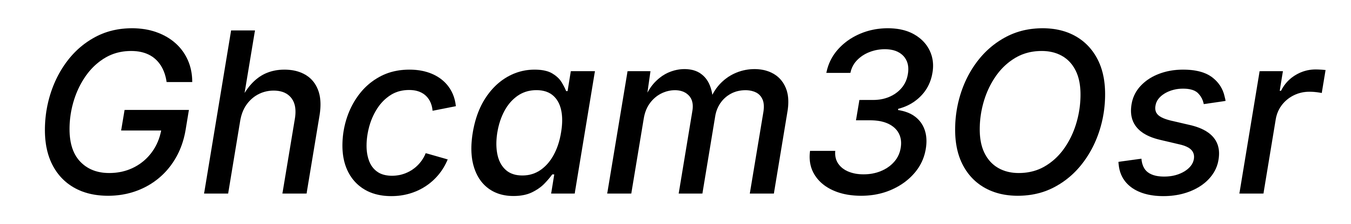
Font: Inter-Italic_Medium_Italic